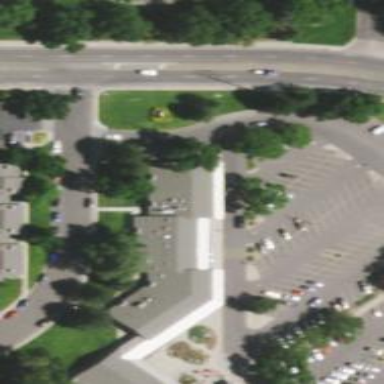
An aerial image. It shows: Veterinary facility.